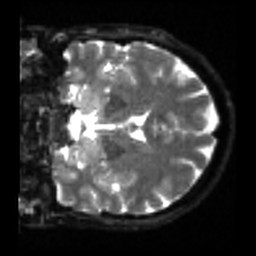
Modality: sbref
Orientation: coronal
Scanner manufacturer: siemens
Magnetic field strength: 3 T
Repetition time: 4 s
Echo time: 0.0594 s